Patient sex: M
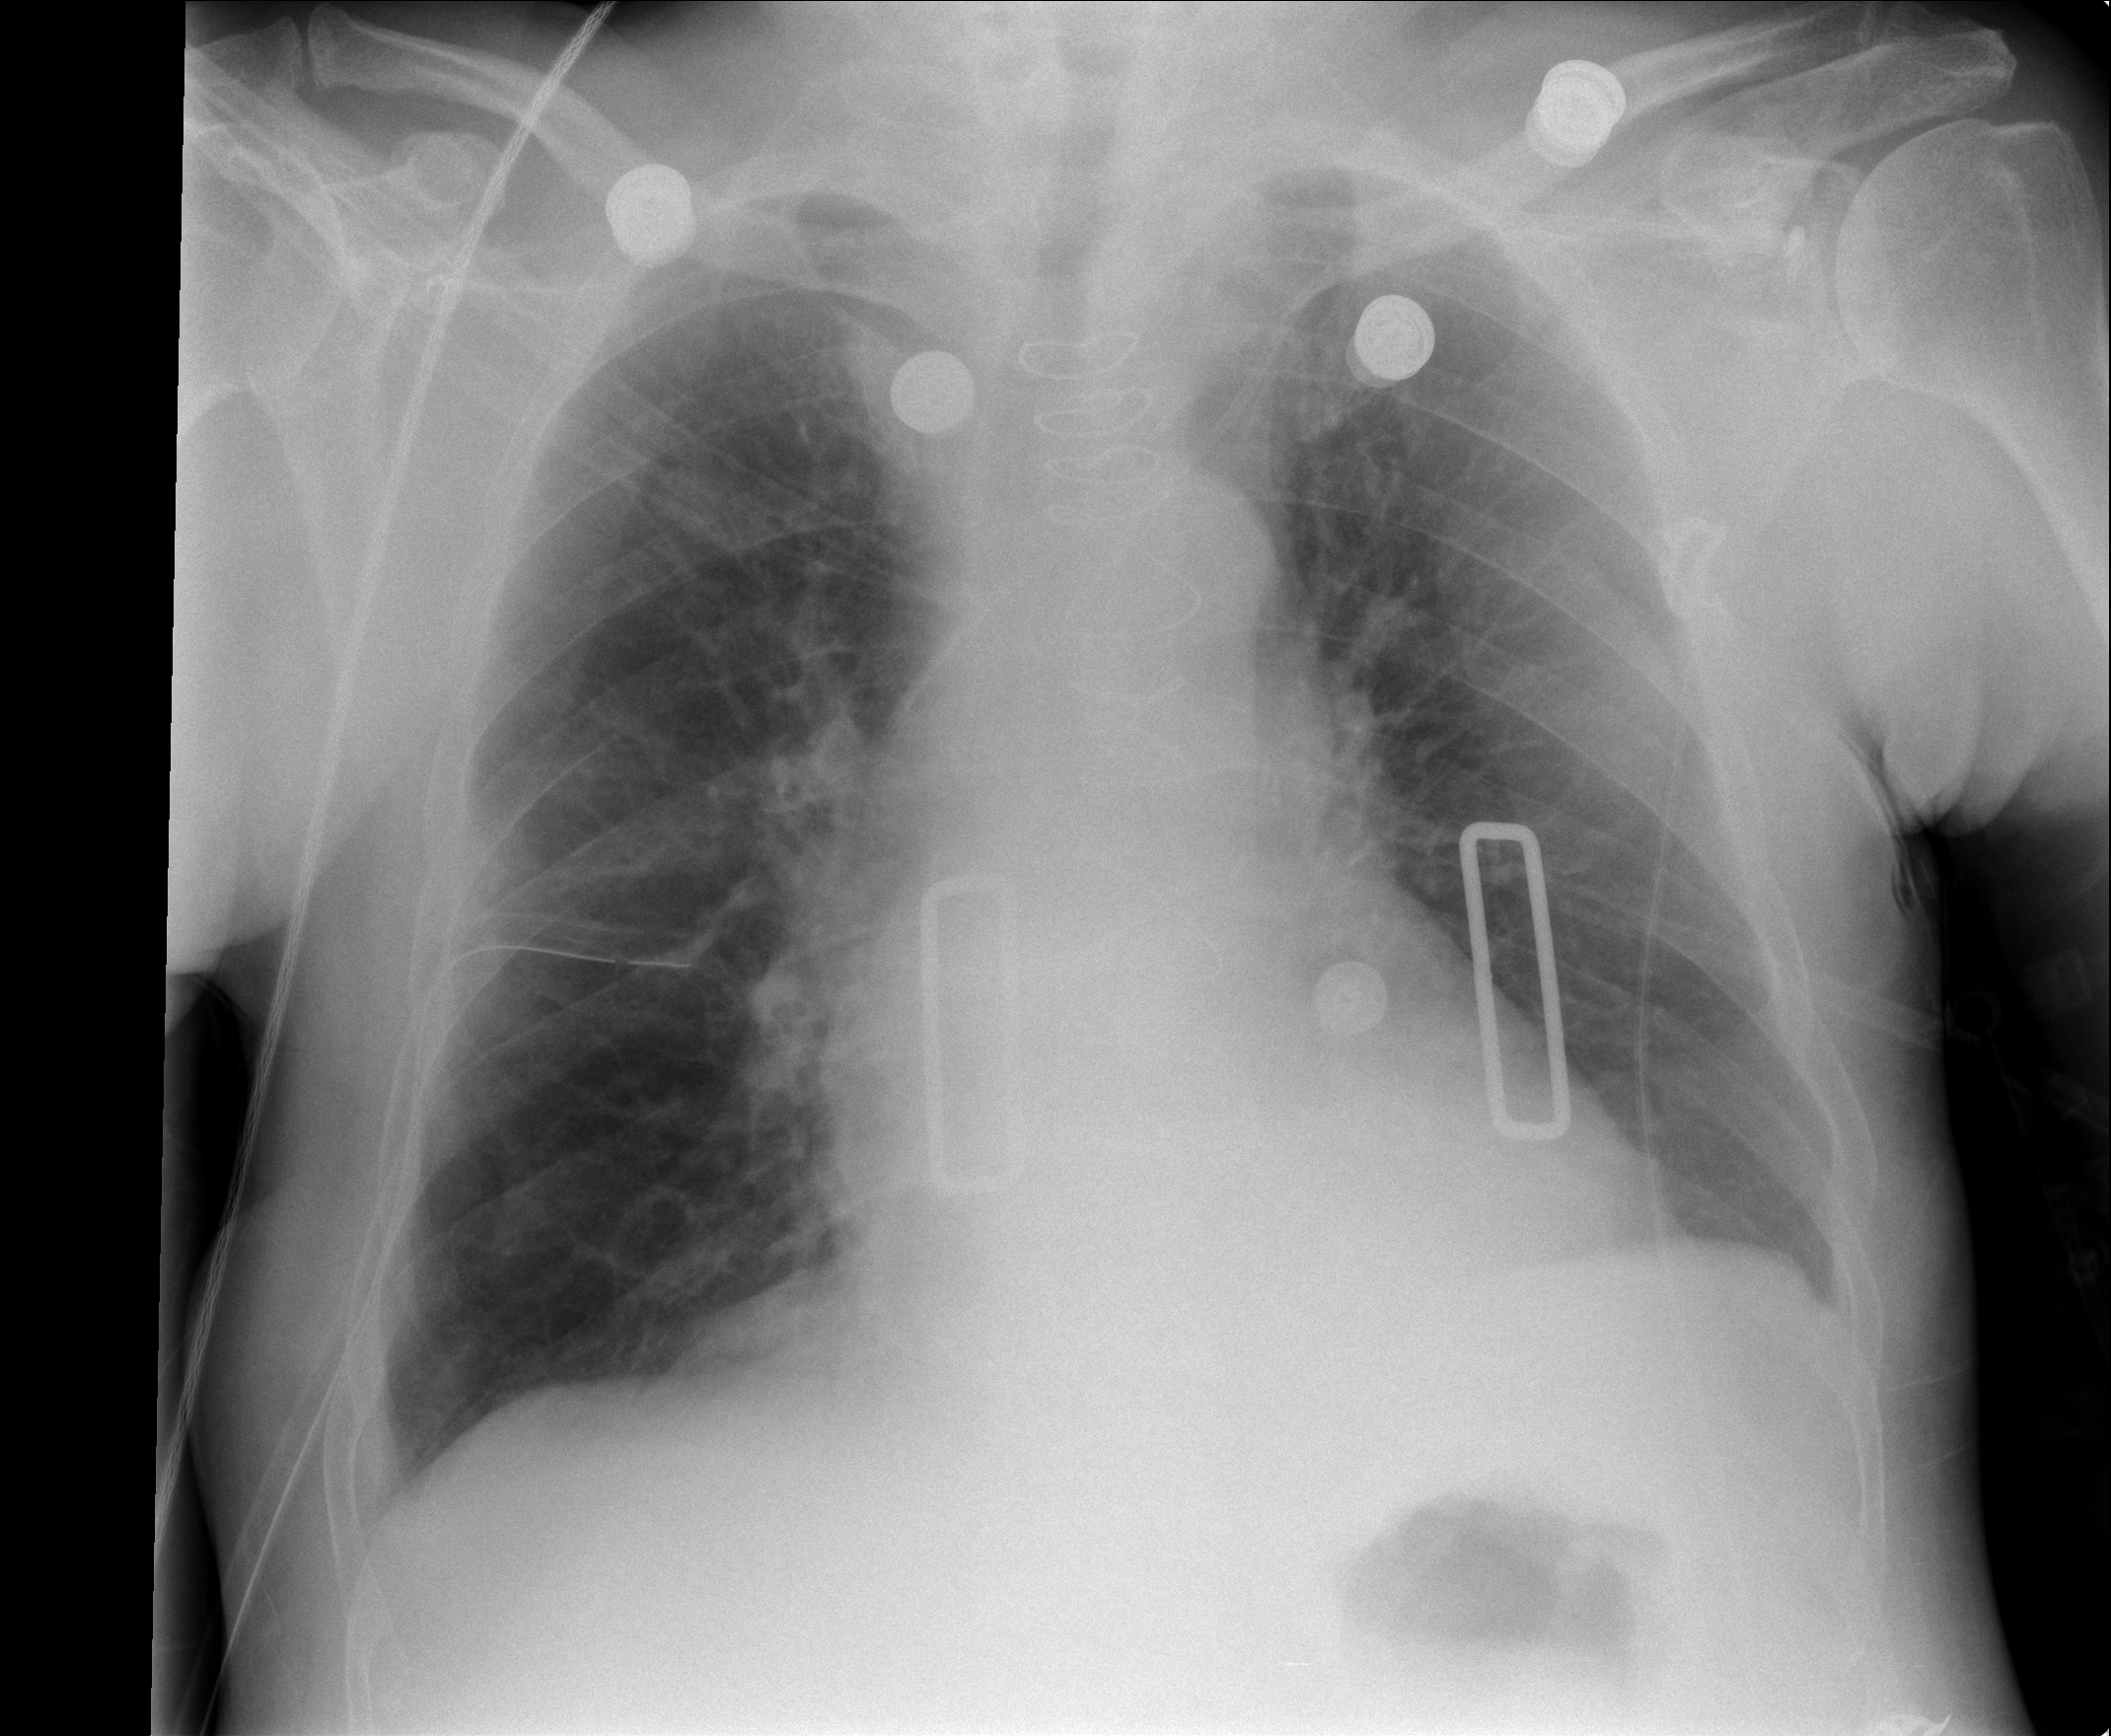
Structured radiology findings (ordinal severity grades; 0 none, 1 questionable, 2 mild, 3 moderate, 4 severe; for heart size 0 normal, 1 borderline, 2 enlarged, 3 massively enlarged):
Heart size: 0
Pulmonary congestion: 0
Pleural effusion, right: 1
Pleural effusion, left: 1
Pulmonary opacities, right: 0
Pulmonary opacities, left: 0
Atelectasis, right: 1
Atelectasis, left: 1